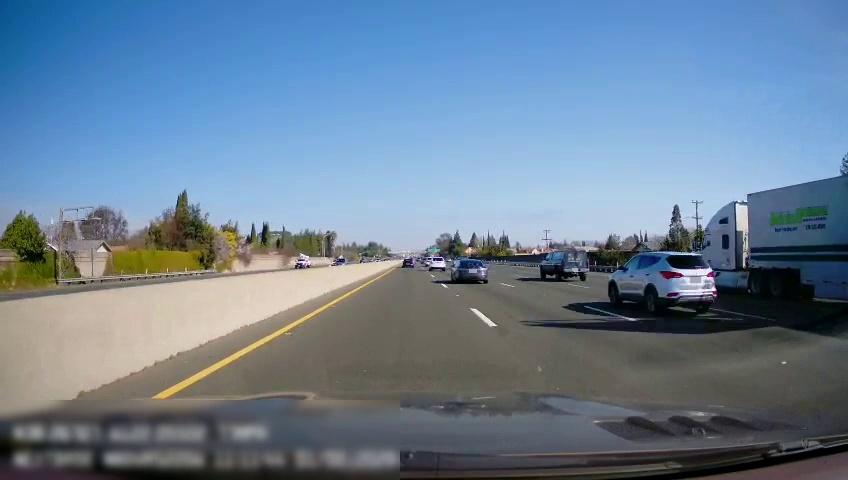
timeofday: Day
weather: Sunny
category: Drivable Space
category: Drivable Space
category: Vehicles | Car
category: Vehicles | Truck
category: Vehicles | Car
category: Vehicles | SUV
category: Vehicles | Other LV
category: Vehicles | SUV
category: Vehicles | Car
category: Vehicles | SUV
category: Vehicles | Truck
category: Vehicles | SUV
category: Lanes | Alternate Lane
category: Lanes | Current Lane
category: Lanes | Current Lane
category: Lanes | Alternate Lane